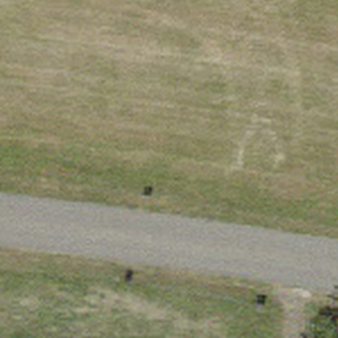
Label: other